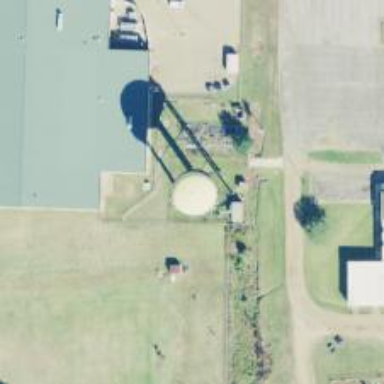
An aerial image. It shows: Water tower that is man-made.